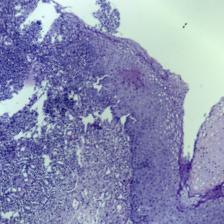
Diagnosis: Normal